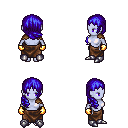
a pixel art fantasy rpg character, female body template, dark elf, purple skin, leather shoulder armor, robe skirt, blue right-swept hairstyle, gold gloves, metal boots, four views (front, back, left, right), 2x2 character sprite sheet, small pixel art, hard edges, no anti-aliasing